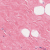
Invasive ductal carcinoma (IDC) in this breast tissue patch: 0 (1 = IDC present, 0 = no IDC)